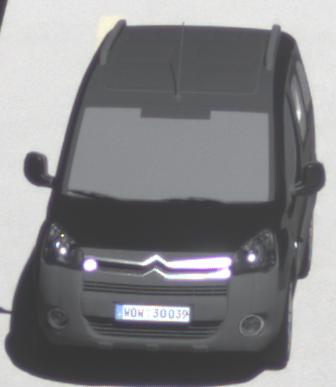
Make: Citroen
Model: Berlingo Kombi VTi 120
Detailed model: Berlingo (II) Kombi
Model produced from: 2009/12
Model produced until: 2012/03
Doors: 5
Color: black
Road condition: dry road
Daytime: midday
Contrast: high contrast